Aerial crown-view tile of a tropical tree (Barro Colorado Island, Panama), acquired 20250616:
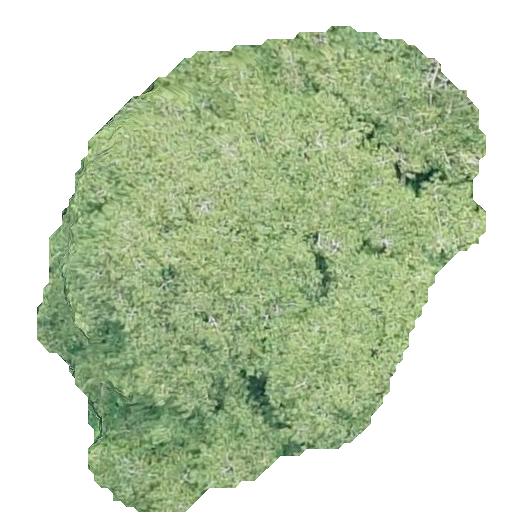
Species: Virola surinamensis
GBIF accepted scientific name: Virola surinamensis
Crown area: 220.22 m²